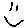
Label: smiley face